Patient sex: F
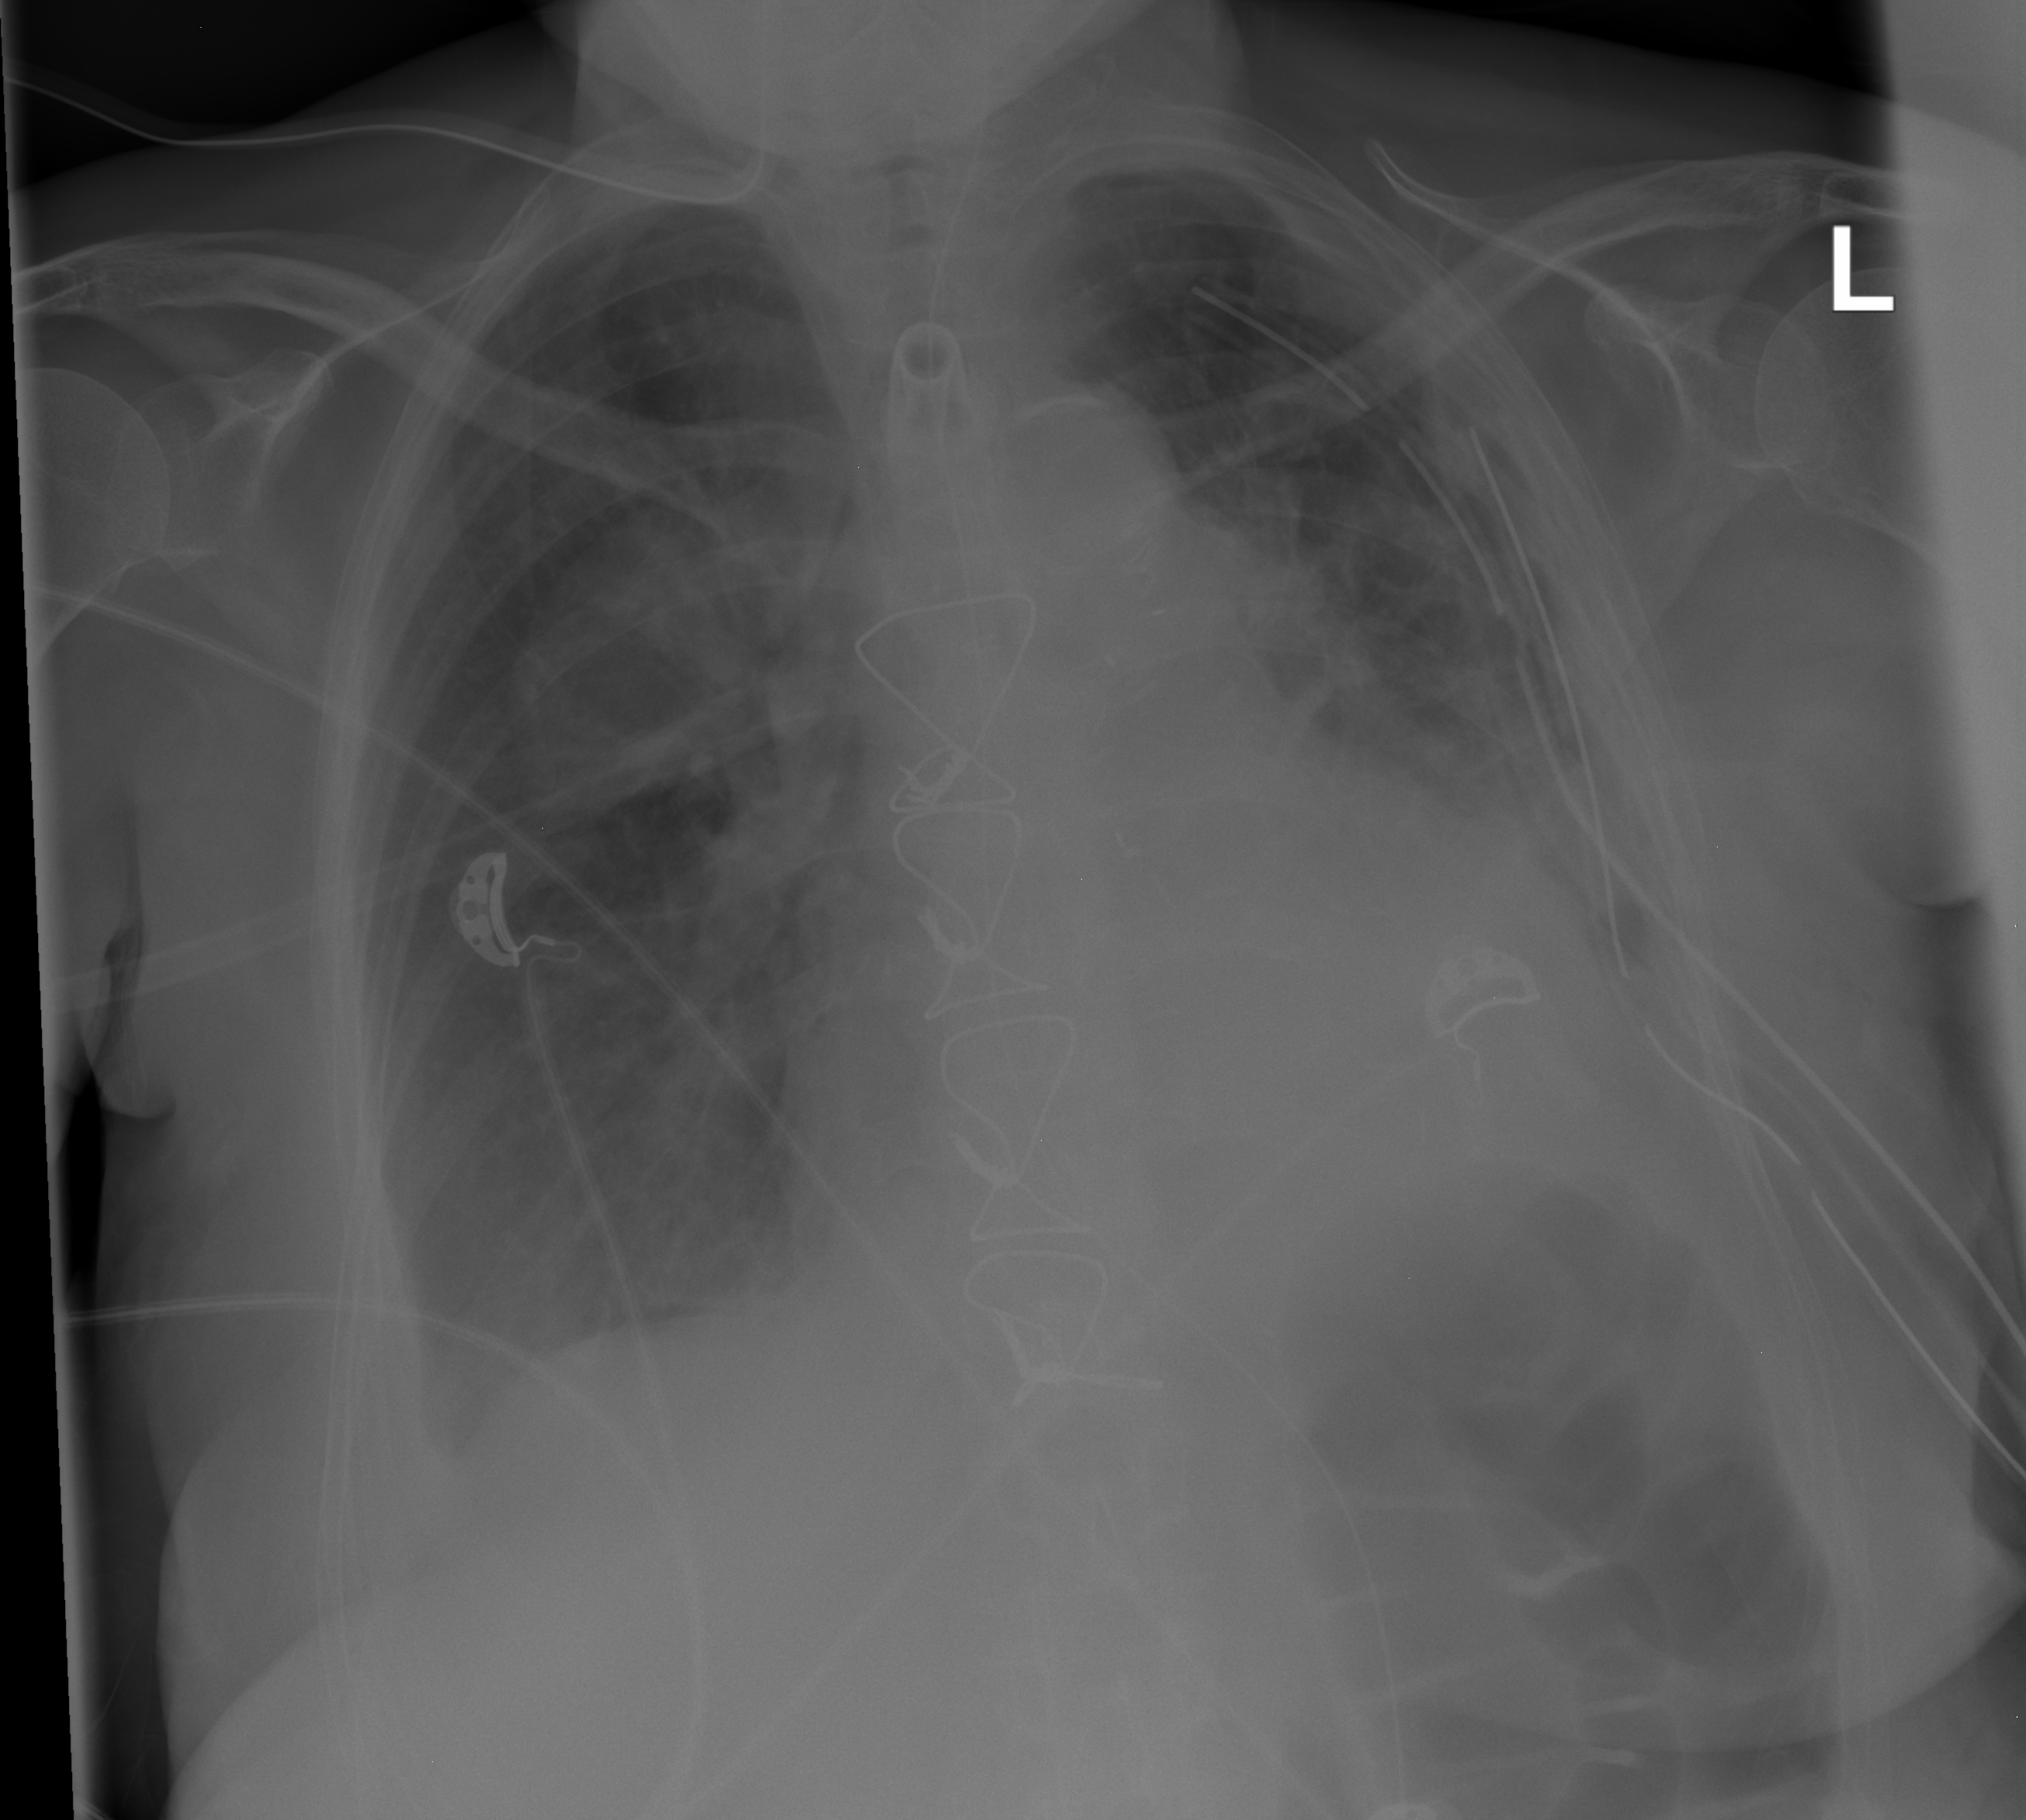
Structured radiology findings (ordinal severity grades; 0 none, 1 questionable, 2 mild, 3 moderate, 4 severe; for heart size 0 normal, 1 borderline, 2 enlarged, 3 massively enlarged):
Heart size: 2
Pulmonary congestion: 2
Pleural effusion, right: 2
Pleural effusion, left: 2
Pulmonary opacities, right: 0
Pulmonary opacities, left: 0
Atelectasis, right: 2
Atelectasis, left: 2